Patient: sex F, age 51
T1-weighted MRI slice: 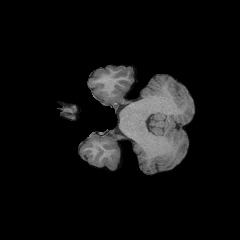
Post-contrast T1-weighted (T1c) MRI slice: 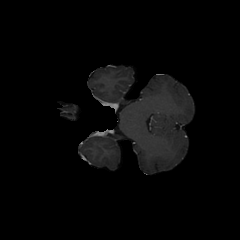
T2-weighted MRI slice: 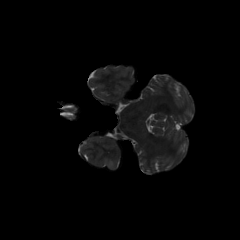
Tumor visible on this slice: yes
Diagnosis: Astrocytoma, IDH-wildtype
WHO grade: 3